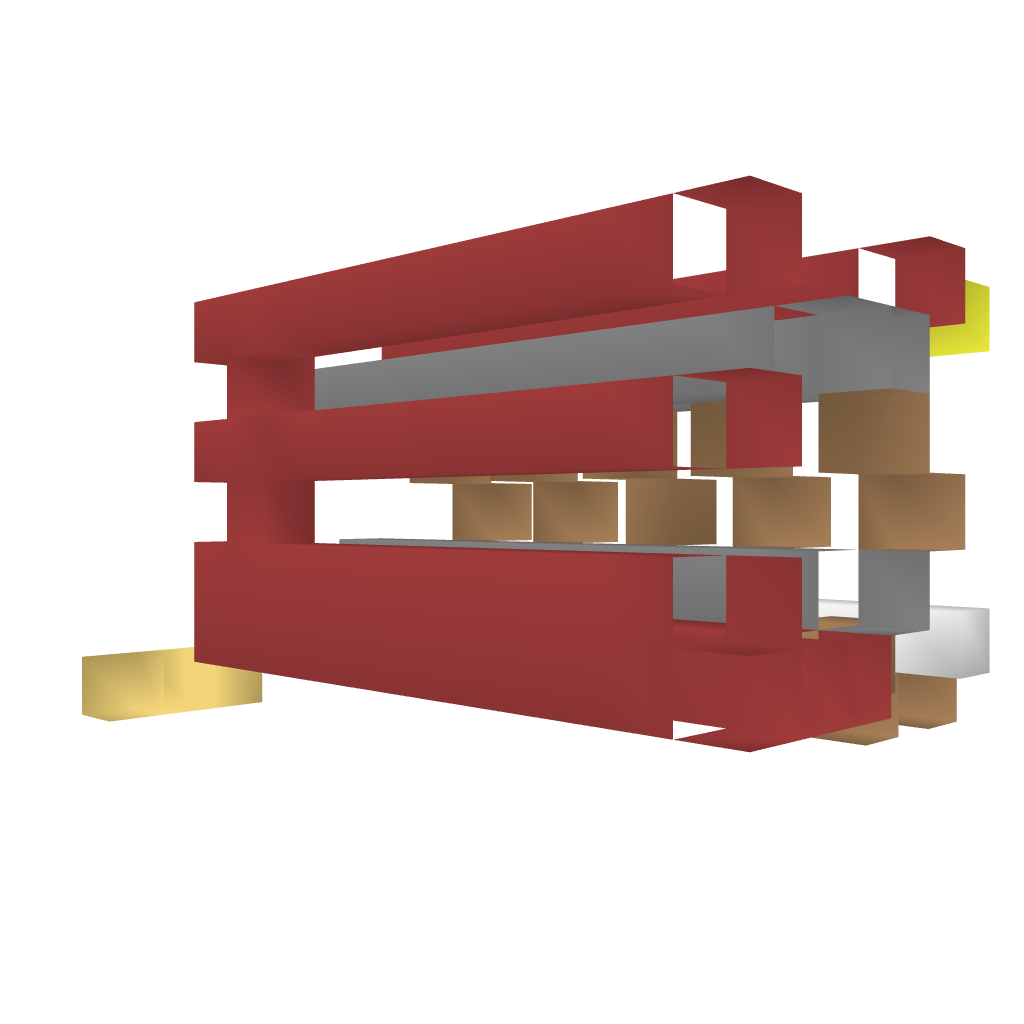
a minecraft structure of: Semi Automatic Furnace bad low quality